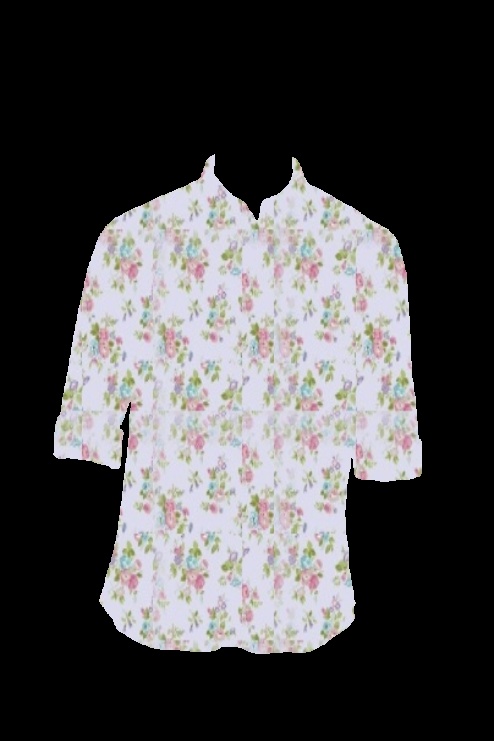
white multi floral tee